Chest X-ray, AP view. Patient: 58 years old, sex M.
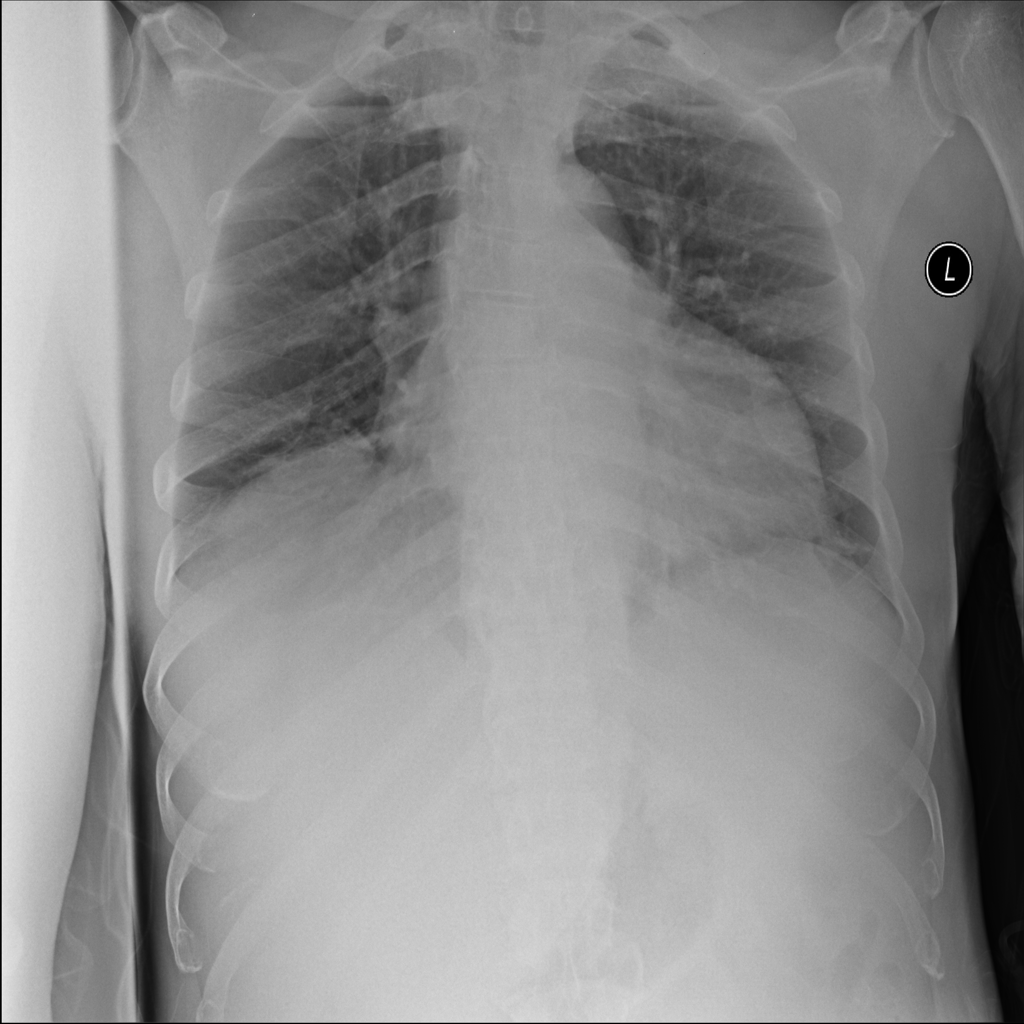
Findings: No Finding